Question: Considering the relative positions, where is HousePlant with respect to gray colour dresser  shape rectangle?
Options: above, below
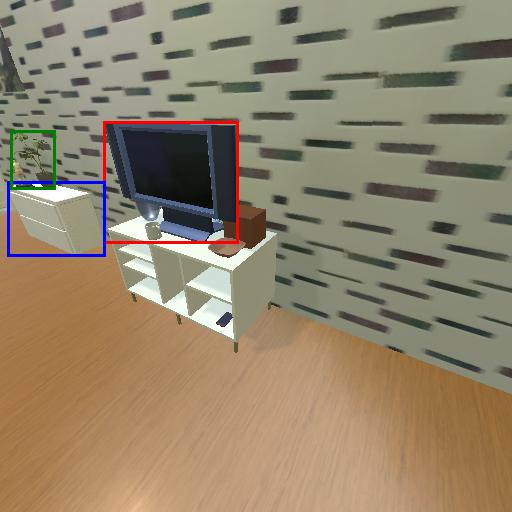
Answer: above